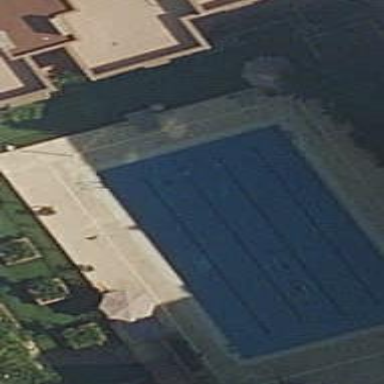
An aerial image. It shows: Swimming pool located in leisure land.